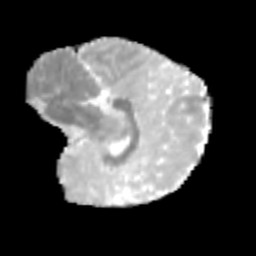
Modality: MD
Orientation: sagittal
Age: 8
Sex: female
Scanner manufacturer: siemens
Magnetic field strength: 3 T
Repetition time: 3.8 s
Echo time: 0.07 s